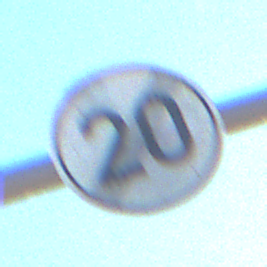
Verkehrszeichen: EndeGeschwindigkeit20
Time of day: Night
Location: Outdoor (Nature)
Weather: PartlyCloudy
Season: NotSpecified
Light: Natural